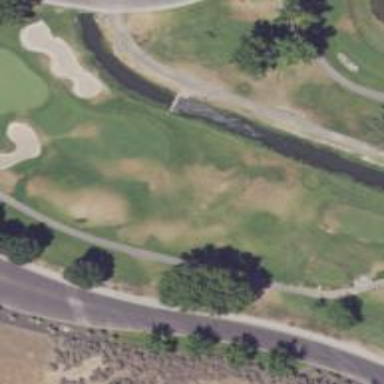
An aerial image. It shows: Golf hole.